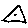
Label: triangle